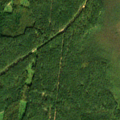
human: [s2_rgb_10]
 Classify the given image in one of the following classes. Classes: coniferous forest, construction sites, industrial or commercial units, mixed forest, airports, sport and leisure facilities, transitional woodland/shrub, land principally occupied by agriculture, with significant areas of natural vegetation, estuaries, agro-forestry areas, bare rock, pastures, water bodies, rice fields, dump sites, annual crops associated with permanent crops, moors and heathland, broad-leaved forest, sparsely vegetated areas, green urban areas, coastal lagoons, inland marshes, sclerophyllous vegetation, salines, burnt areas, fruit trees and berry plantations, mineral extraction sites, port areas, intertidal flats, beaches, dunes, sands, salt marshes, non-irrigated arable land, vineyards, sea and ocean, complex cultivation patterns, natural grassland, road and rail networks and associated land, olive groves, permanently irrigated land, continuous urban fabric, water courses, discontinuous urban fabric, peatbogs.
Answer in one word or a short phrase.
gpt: coniferous forest, mixed forest, transitional woodland/shrub, peatbogs